Question: Using 'UISearchDisplayController', I am showing a 'UIView' in bottom so causes hiding the filtered data while scrolling the table. I used 'contentInset' property to show data in bottom.
My problem is that 'NSStringFromUIEdgeInsets(self.searchDisplayController.searchResultsTableView.contentInset)' is showing the 'bottom' value as '216' even if I reset the UIEdgeInsetsZero.
When I do multiple search the more data is not visible after scrolling:

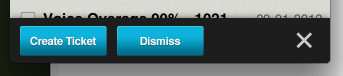
Answer: if you want to set self.searchDisplayController.searchResultsTableView.contentInset, you should do in the delegate:
'''
- (void)searchDisplayController:(UISearchDisplayController *)controller didShowSearchResultsTableView:(UITableView *)tableView {
controller.searchResultsTableView.contentInset = UIEdgeInsetsMake(0.0f, 0.f, 30.f, 0.f);
}
'''